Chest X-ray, PA view. Patient: 49 years old, sex F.
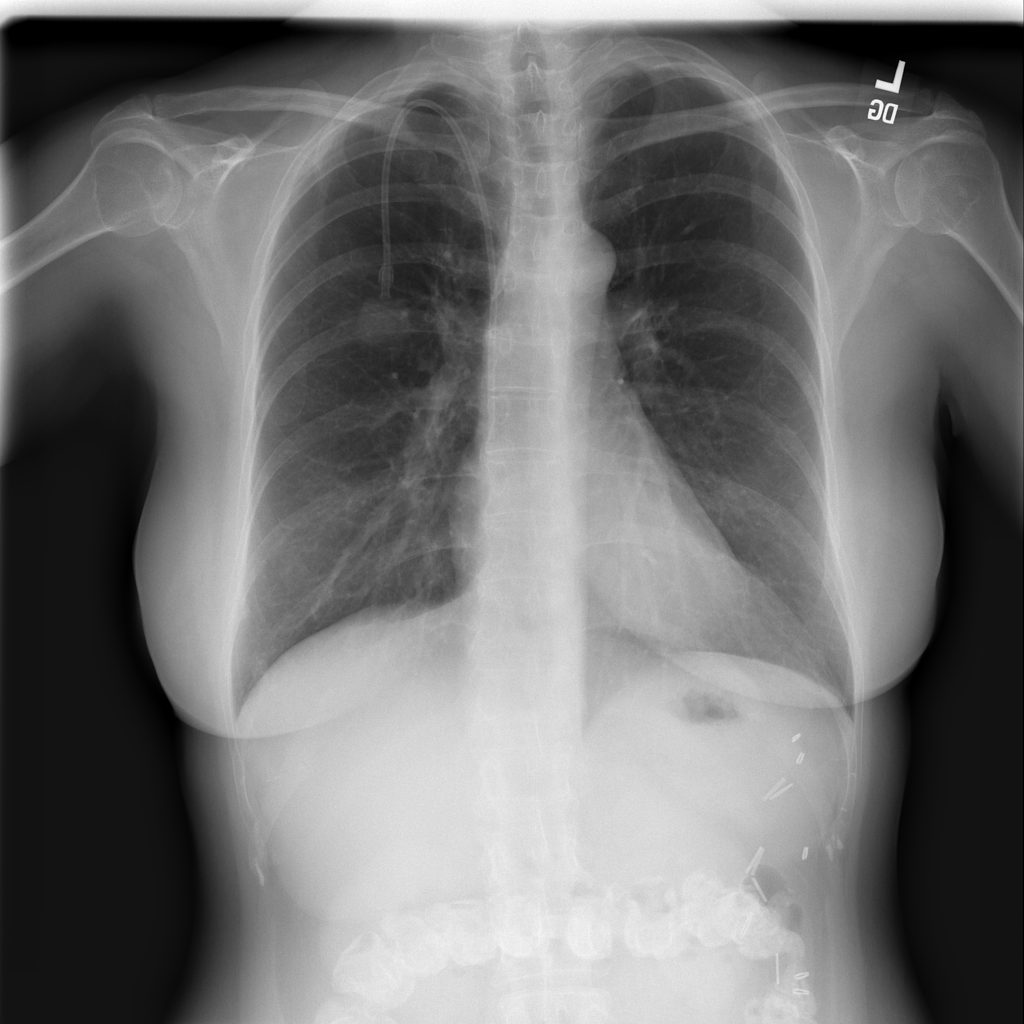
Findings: Infiltration